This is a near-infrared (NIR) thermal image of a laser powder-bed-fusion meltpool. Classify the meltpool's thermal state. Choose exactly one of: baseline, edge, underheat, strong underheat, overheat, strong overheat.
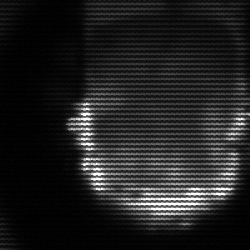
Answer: baseline